Question: I create a plot with two axes on different subplots. Currently one overlays another. The problem is to make legend to contain both labels in stack. How can I do this?
'''
d = data.groupby('atemp_rounded').sum().reset_index()
fig = plt.figure()
ax1 = fig.add_subplot(111) # don't know what 111 stands for...
ax2 = ax1.twinx()
d.plot(ax=ax1, y='casual')
d.plot(ax=ax2, y='registered', color='g')
plt.show()
'''

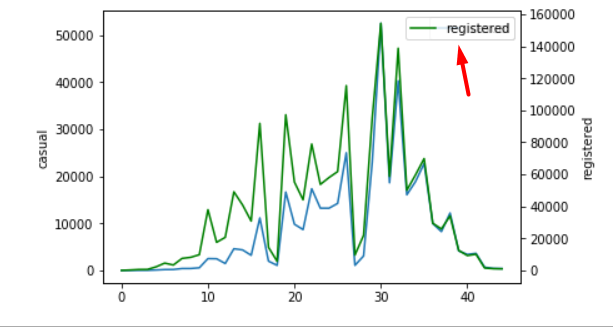
Answer: You may set the legend of the individual plots off and instead create a figure legend. To have this placed within the axes boundaries the position needs to be specified in axes coordinates.
'''
import matplotlib.pyplot as plt
import pandas as pd
df = pd.DataFrame({"A" : [3,2,1], "B" : [2,2,1]})
fig = plt.figure()
ax1 = fig.add_subplot(111) # don't know what 111 stands for...
ax2 = ax1.twinx()
df.plot(ax=ax1, y='A', legend=False)
df.plot(ax=ax2, y='B', color='g', legend=False)
fig.legend(loc="upper right", bbox_to_anchor=(0,0,1,1), bbox_transform=ax1.transAxes)
plt.show()
'''
<URL>